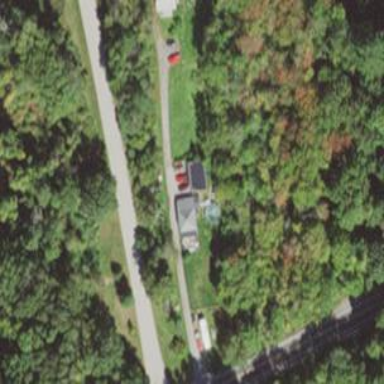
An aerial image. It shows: Residential driveway used as service road.